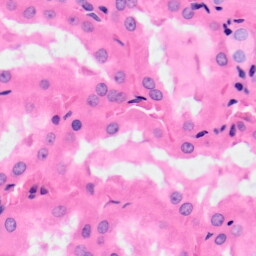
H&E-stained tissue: Kidney